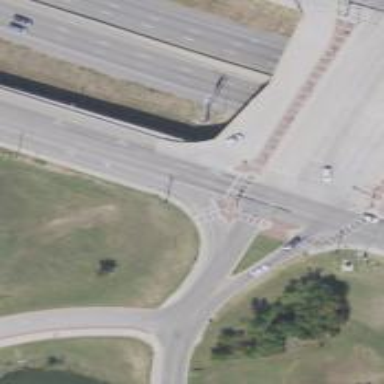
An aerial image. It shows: Marked footway crossing with pedestrian island.